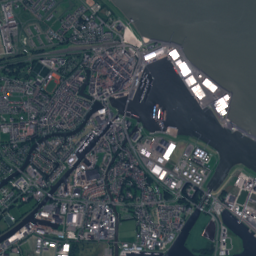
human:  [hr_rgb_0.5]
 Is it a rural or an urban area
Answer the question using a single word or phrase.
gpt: urban

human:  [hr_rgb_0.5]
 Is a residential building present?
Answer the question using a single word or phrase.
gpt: yes

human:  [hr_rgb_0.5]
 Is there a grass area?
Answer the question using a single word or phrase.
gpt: yes

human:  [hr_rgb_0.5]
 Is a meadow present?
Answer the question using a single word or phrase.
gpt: yes

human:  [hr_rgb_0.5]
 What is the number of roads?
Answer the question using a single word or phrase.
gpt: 1259

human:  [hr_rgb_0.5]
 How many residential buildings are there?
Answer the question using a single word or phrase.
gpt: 4368

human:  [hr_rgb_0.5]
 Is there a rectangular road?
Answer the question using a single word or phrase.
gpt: no

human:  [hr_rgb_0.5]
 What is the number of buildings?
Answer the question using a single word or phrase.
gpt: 4645

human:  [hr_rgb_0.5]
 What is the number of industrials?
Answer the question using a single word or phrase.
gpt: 6

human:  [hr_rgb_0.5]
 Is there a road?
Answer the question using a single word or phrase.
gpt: yes

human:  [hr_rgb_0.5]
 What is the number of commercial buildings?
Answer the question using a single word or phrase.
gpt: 247

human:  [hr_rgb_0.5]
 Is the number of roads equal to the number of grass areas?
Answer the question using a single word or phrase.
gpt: no

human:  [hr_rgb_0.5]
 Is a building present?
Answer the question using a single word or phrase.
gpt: yes

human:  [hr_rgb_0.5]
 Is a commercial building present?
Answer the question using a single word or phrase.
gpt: yes

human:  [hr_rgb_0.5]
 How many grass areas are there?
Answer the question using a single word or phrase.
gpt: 196

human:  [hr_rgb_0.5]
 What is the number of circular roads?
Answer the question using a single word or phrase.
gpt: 0

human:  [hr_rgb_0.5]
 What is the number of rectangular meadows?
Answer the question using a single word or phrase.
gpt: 37

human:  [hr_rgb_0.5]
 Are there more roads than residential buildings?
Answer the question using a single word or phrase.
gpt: no

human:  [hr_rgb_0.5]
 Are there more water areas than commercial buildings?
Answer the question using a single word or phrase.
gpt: no

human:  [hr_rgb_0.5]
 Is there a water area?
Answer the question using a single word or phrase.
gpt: yes

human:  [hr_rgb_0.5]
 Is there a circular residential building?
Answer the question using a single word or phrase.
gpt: yes

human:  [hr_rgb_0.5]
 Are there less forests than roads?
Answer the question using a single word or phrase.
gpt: yes

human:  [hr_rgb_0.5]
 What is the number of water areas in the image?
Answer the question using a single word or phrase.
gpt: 70

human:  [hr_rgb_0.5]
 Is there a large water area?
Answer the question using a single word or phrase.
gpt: yes

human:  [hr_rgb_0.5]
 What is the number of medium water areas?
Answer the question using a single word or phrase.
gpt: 12

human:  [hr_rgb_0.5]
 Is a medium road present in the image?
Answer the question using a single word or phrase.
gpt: no

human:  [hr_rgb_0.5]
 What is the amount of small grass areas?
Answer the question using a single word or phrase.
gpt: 71

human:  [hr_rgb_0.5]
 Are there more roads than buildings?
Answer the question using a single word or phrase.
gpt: no

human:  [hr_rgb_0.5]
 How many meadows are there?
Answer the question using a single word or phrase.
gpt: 124

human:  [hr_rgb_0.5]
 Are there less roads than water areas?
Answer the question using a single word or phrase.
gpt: no

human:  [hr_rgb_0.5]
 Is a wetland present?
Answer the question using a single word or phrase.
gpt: yes

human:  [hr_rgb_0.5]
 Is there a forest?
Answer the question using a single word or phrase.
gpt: yes

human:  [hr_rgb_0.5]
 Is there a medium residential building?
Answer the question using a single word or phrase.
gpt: yes

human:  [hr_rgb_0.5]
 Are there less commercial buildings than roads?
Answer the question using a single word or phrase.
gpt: yes

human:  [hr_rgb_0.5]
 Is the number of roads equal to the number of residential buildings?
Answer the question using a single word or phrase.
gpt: no

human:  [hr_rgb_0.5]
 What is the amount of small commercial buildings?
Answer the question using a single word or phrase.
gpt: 211

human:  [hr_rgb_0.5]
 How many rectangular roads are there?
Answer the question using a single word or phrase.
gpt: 0

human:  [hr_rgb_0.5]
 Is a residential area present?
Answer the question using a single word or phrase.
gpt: yes

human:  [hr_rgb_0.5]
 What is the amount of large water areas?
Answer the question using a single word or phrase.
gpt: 20

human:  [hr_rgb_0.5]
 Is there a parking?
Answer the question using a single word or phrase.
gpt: yes

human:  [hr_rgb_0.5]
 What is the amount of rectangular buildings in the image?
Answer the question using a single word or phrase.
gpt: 2570

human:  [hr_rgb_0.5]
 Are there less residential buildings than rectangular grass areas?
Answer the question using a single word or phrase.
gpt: no

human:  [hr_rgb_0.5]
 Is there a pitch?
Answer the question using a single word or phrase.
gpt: yes

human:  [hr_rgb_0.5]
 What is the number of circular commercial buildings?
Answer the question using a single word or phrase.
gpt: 0

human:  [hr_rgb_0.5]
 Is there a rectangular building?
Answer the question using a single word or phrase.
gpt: yes

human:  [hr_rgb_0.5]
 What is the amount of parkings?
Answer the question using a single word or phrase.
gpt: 56

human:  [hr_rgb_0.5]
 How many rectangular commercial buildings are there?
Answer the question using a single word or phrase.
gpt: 128

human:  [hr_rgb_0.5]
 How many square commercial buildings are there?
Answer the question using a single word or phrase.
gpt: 0

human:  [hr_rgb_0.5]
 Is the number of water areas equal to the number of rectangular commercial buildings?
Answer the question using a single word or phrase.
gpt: no

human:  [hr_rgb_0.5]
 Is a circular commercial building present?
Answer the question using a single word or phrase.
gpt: no

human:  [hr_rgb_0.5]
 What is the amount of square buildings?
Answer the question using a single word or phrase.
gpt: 48

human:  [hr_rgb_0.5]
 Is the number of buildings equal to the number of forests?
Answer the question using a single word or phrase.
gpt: no

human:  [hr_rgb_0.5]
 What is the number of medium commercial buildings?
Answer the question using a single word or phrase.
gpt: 23

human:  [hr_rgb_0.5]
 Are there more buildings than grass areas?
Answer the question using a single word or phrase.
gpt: yes

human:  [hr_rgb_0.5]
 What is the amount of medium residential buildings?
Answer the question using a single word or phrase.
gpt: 39

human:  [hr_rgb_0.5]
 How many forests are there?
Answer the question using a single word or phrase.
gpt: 104

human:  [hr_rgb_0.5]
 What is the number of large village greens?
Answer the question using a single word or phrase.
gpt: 0

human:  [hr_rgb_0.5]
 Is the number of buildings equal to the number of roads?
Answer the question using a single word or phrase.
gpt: no

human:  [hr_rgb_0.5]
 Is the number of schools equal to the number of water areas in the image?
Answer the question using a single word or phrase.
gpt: no

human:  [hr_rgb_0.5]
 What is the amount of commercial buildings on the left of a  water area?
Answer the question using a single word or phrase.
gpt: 247

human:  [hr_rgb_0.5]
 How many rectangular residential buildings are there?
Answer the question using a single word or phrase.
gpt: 2418

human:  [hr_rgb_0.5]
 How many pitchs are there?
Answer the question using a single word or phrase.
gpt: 11

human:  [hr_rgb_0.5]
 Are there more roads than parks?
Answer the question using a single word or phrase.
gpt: yes

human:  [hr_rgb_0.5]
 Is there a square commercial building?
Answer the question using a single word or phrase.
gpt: no